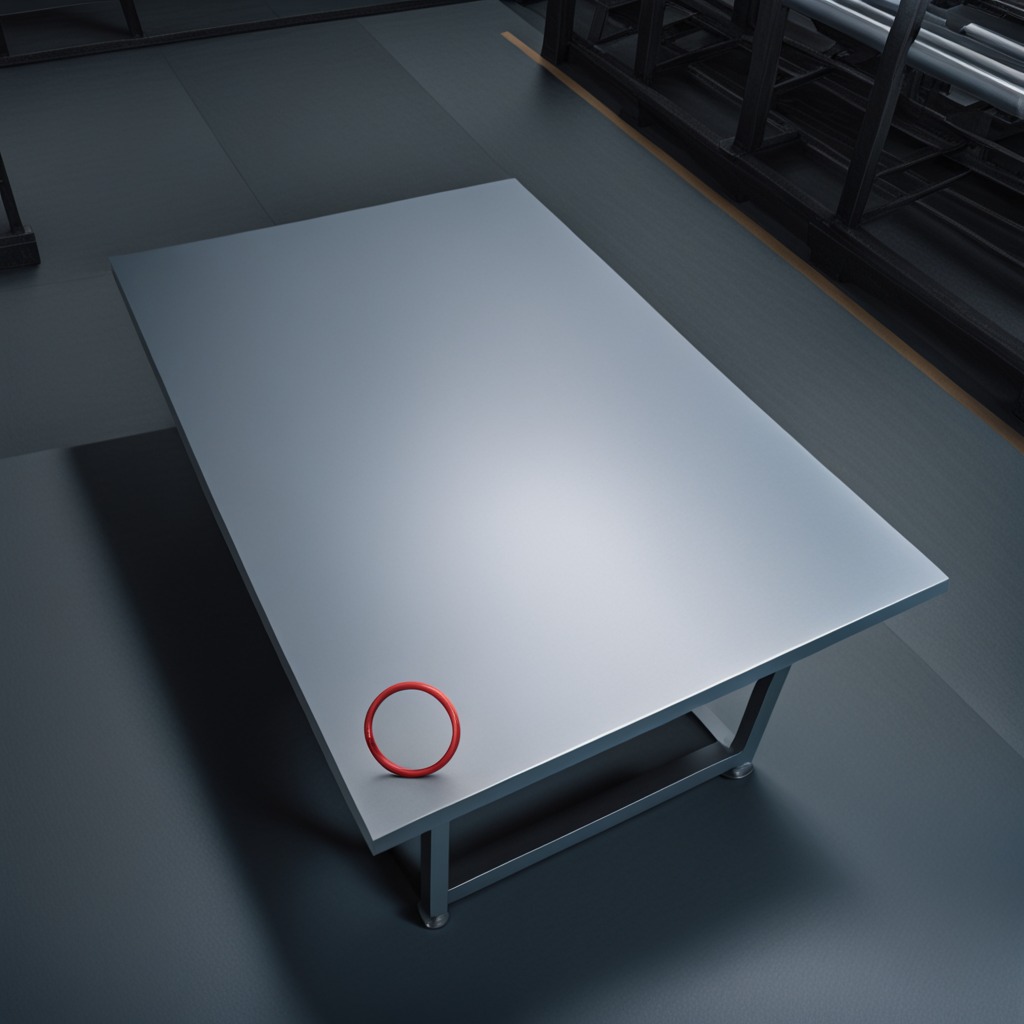
A rubber O-ring is lying on the tabletop.